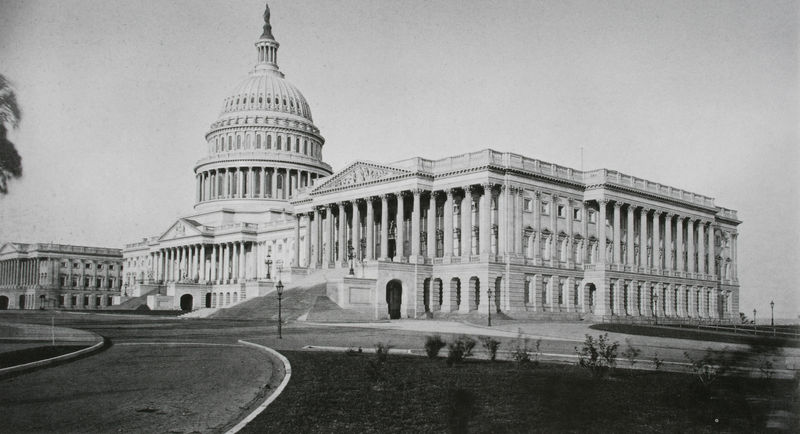
Titel: Außenansicht
Künstler: Henry Latrobe
Standort: Washington
Institution: United States Capitol
Schlagwörter: baum, himmel, weiß, dreieck, fenster, grau, lampe, laterne, schwarz, straße, säule, säulen, dach, gebäude, haus, park, rasen, schloss, weg, wiese, alt, architektur, bild, busch, büsche, kirche, klassizismus, rund, turm, skulptur, statue, bogen, giebel, amerika, rundbogen, kuppel, treppe, treppen, seitenansicht, stufen, monumental, galerie, foto, fotografie, photographie, eingang, kolonnade, berlin, gewölbe, münchen, balustrade, dom, schwarz-weiß, blanc, noir, bordstein, löcher, architrav, arkaden, pantheon, rom, photo, fries, dreiecksgiebel, sims, gesims, risalit, portikus, straßenlaterne, historismus, auffahrt, tempel, kongress, usa, wien, lamoe, parlament, kapitol, klassisch, gebälk, schinkel, kranzgesims, tempelfront, treppenpodest, tympanon, typanon, reichstag, petersdom, versaille, säulenordnung, ordnung, säulenumgang, vorhalle, leo von klenze, kuppelbau, coupole, fensterverdachung, kuppeö, nebengebäude, senat, hauptgebäude, strase, grec, noir et blanc, washington, photopraphie, route, weisses, ancien, capitol, auffarht, figur, klassizisms, sträucher, weisses haus, weiße haus, batiment, colon, collone, regirung